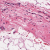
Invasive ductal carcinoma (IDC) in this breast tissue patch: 0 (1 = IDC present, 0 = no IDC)